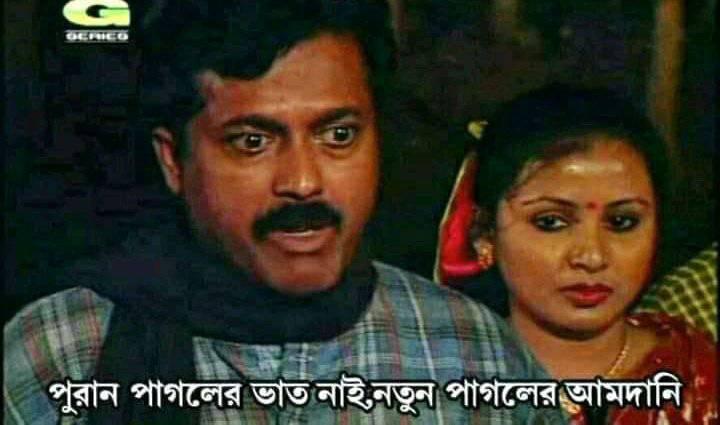
Caption: পুরান পাগলের ভাত নাই , নতুন পাগলের আমদানি
Label: non-hate